Brain MRI, t1w sequence, axial 2D slice.
Patient: age 28, sex F, weight 95 kg, height 1.95 m
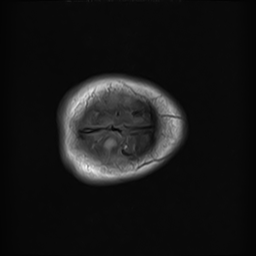